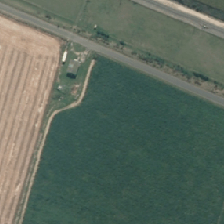
Land cover: shortrotation_cropland